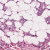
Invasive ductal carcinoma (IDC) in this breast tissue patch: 1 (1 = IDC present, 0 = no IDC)